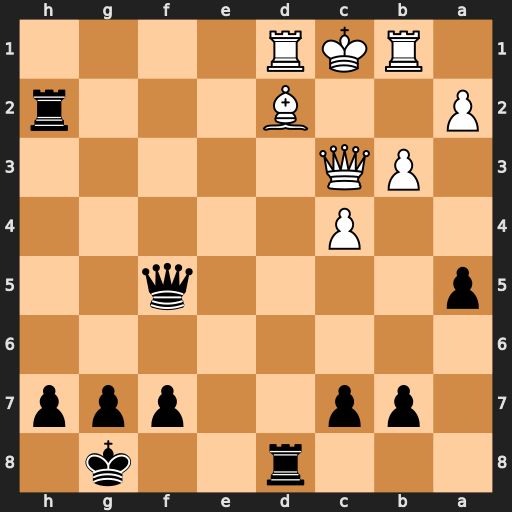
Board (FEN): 3r2k1/1pp2ppp/8/p4q2/2P5/1PQ5/P2B3r/1RKR4
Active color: b
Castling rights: -
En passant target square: -
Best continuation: Rdxd2 Qxd2 Rxd2